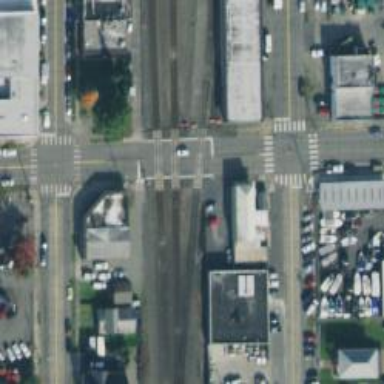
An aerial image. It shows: Railway crossing.